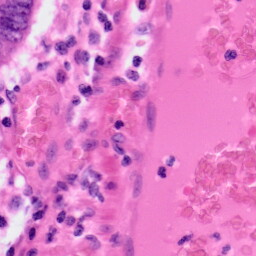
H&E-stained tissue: Colon